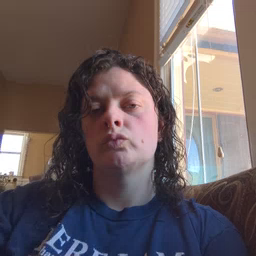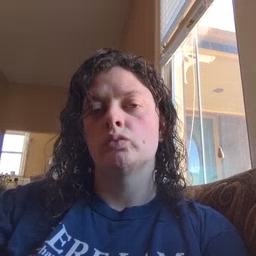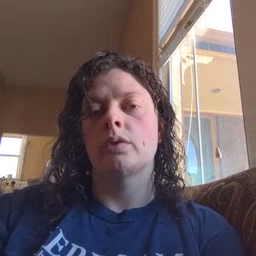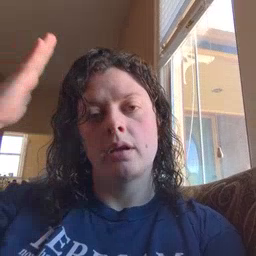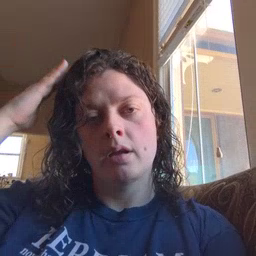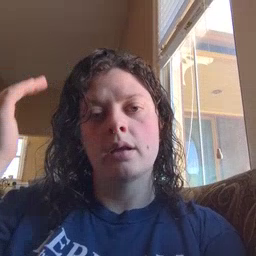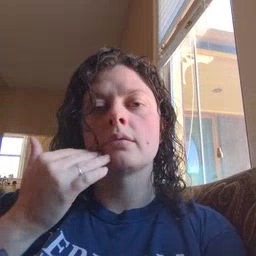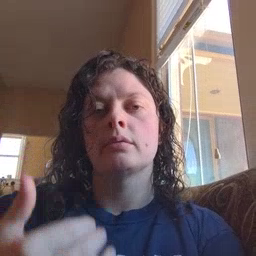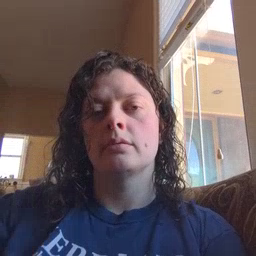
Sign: head